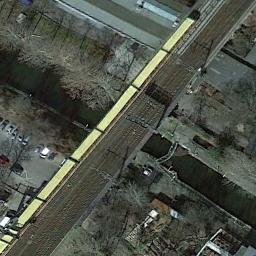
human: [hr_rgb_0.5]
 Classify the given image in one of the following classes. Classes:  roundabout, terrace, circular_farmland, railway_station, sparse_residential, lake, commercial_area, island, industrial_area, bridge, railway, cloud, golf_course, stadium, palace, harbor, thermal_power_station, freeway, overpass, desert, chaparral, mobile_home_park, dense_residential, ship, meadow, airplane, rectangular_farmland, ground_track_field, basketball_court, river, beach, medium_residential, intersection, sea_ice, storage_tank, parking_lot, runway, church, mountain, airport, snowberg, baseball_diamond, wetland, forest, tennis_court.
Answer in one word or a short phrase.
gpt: railway